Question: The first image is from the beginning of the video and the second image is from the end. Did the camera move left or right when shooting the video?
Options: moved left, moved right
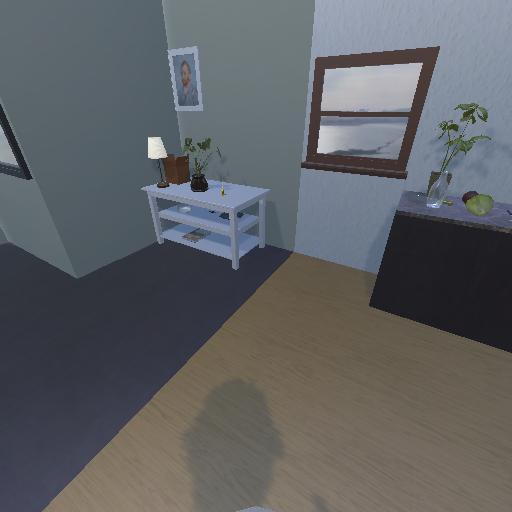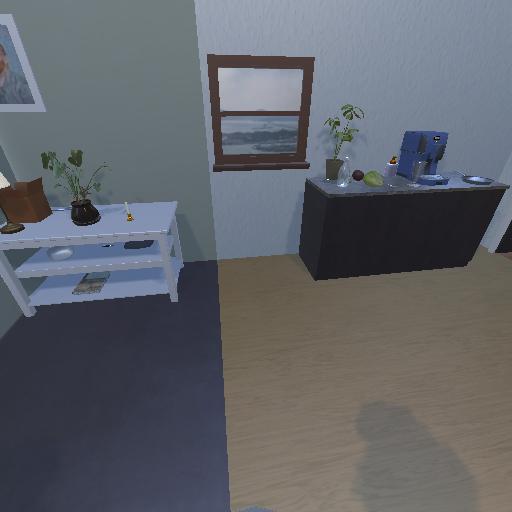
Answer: moved left